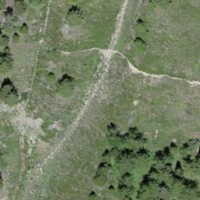
EUNIS habitat code: 26
Species observed at this site:
Hyles gallii